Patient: sex M, age 47
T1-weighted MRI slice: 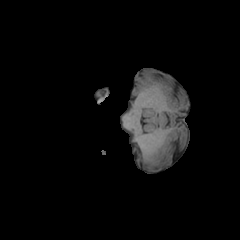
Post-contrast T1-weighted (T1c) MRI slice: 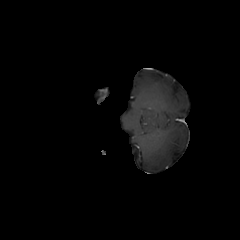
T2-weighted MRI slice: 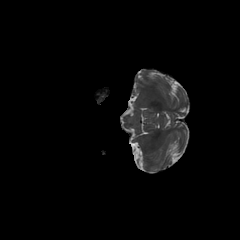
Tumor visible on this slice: no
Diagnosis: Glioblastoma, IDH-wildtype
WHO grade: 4